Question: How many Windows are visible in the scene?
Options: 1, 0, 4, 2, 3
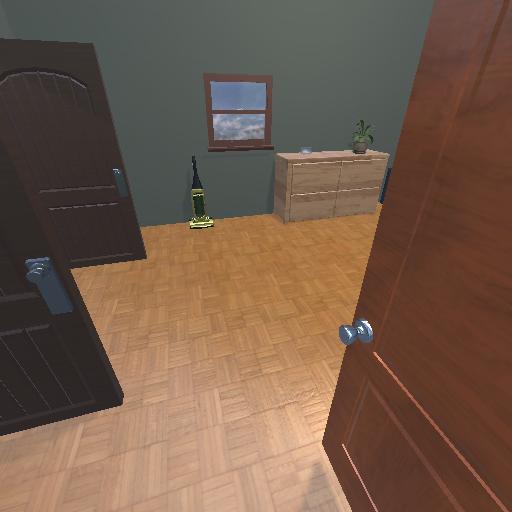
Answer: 1